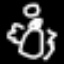
Label: angel